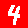
Digit: 4